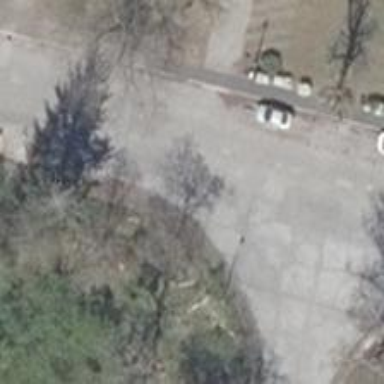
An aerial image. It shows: Emergency access point on the road.